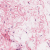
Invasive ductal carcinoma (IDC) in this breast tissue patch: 0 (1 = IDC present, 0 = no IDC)